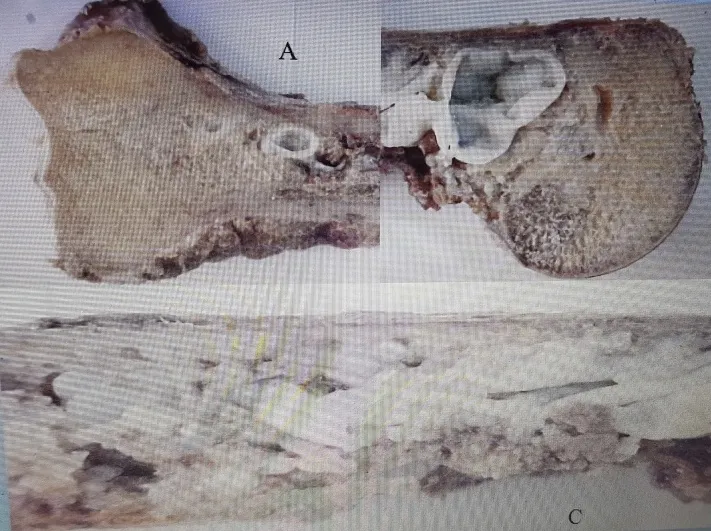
A-C macroscopic humeral image with proximal, distal, and shaft hydatidosis.
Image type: medical_photograph (other_medical_photograph)